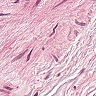
Metastatic tissue present: no